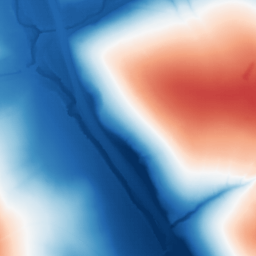
Category: trend_removal
Decomposition family: polynomial
Decomposition parameters: degree: 1
Upsampling method: sinc_hamming
Upsampling parameters: scale: 4
kernel_size: 16
Upsampling scale: 4